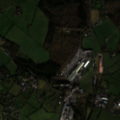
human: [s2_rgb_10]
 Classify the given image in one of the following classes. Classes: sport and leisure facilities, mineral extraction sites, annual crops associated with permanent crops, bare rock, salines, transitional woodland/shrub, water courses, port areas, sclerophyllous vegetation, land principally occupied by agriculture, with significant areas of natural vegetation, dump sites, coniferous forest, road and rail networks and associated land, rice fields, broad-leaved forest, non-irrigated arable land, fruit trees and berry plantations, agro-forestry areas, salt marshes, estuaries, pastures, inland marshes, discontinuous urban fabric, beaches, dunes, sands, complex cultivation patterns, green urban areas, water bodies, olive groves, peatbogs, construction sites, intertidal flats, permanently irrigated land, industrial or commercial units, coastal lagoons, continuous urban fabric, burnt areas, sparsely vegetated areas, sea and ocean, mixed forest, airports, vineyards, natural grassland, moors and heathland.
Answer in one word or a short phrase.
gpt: discontinuous urban fabric, pastures, mixed forest